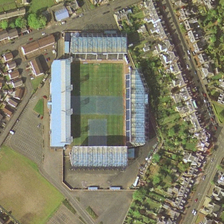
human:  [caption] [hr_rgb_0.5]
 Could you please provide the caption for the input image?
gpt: many green trees and small buildings are around a stadium .

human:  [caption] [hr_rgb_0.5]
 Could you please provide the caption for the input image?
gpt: many green trees and small buildings are around a stadium .

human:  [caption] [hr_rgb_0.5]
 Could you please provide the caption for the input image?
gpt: many green trees and small buildings are around a stadium .

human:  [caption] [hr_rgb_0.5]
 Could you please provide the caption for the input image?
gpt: many green trees and small buildings are around a stadium .

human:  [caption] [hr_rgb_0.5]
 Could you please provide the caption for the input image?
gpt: many green trees and small buildings are around a stadium .